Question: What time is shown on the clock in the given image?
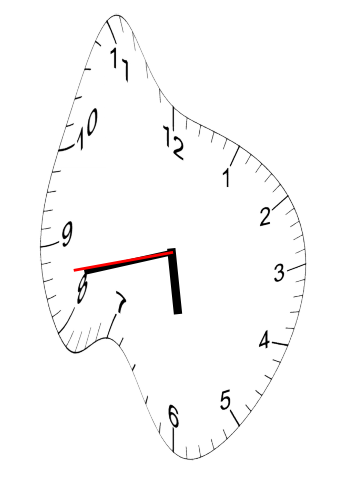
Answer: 05:42:43